Question: I need to display a 3D image in my C++ application. I have got a few 2D cut images of an object taken from the same point.
Is there a library that can help me for example create a model from 8 images? Actually I'm using OpenGL but I am not sure it will be enough.
I know, there are programs that can do it as well, for example insight3d or GPU Gems. But i wanted to do it in my own C++ app. (Or maybe Java would be better?)
Here are some examples of 2D pictures I'm working with.
Below 3D cut in OpenGL. I found boundaries of regions in pictures(edge detection), put the coordinates in Vector (X and Y), and then draw GL_points for each pictures on different Z axis. I created a skeleton of image, but it is not a 3d object.

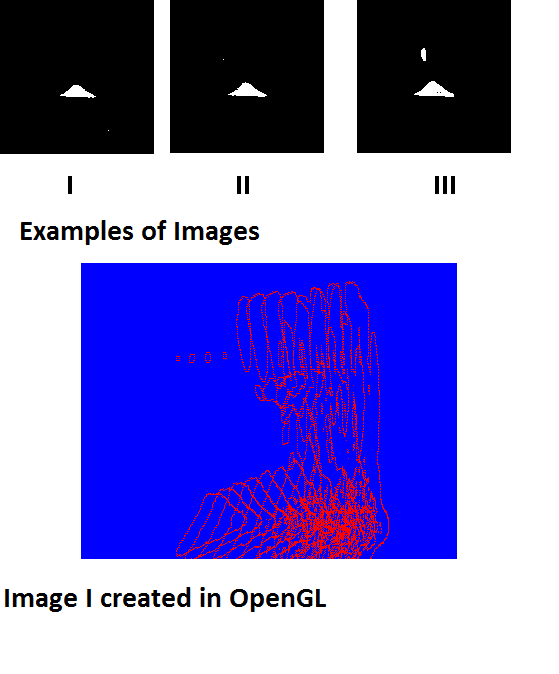
Answer: Hi Thamiar after thinking about it a bit more I would probably go with the marching cubes algorithm to display slices as 3d, you could try looking at this <URL> which is quite informative and also has some source for you to look at.
Let me know if I can help any further though and I shall try.